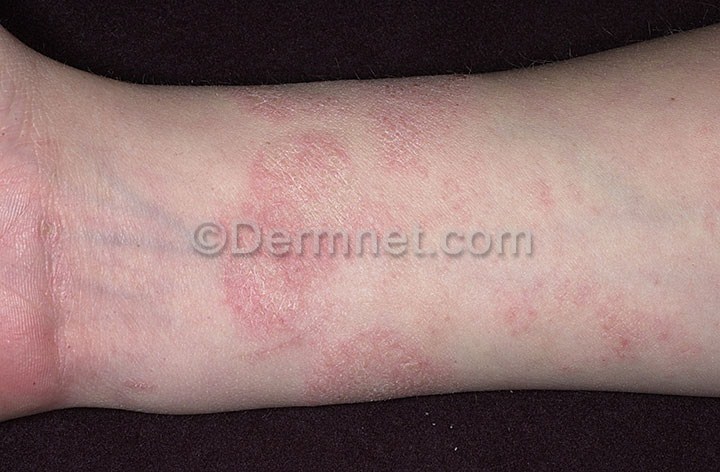
Disease: Atopic Dermatitis Photos